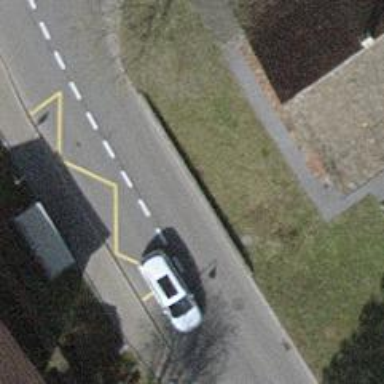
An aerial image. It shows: Bus stop with designated stop position for public transport.